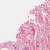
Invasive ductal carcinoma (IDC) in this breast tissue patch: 0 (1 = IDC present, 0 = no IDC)